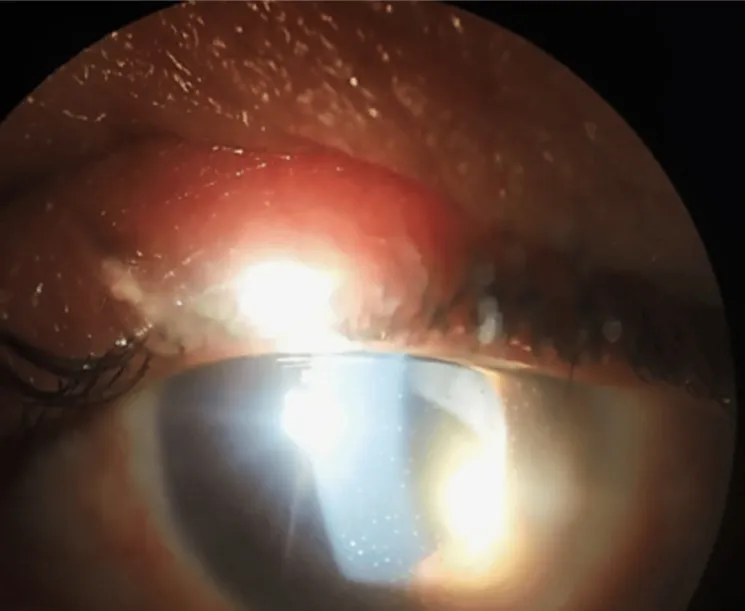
Slit lamp photograph of the left eye showing diffuse medium-sized keratic precipitates.
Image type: ophthalmic_imaging (slit_lamp_photograph)